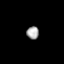
Tissue: prostate
Cell type: T cells
Senescence score: 0.3523
Nuclear area (px): 153
Mean DAPI intensity: 166.863